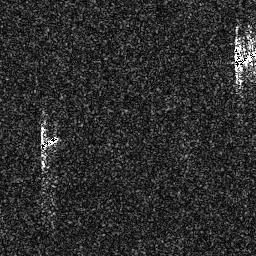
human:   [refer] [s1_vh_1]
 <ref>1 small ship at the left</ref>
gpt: <box>[[14, 51, 23, 58, 0]]</box>

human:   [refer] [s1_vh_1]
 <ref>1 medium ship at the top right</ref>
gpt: <box>[[90, 17, 99, 27, 0]]</box>